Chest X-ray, PA view. Patient: 59 years old, sex M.
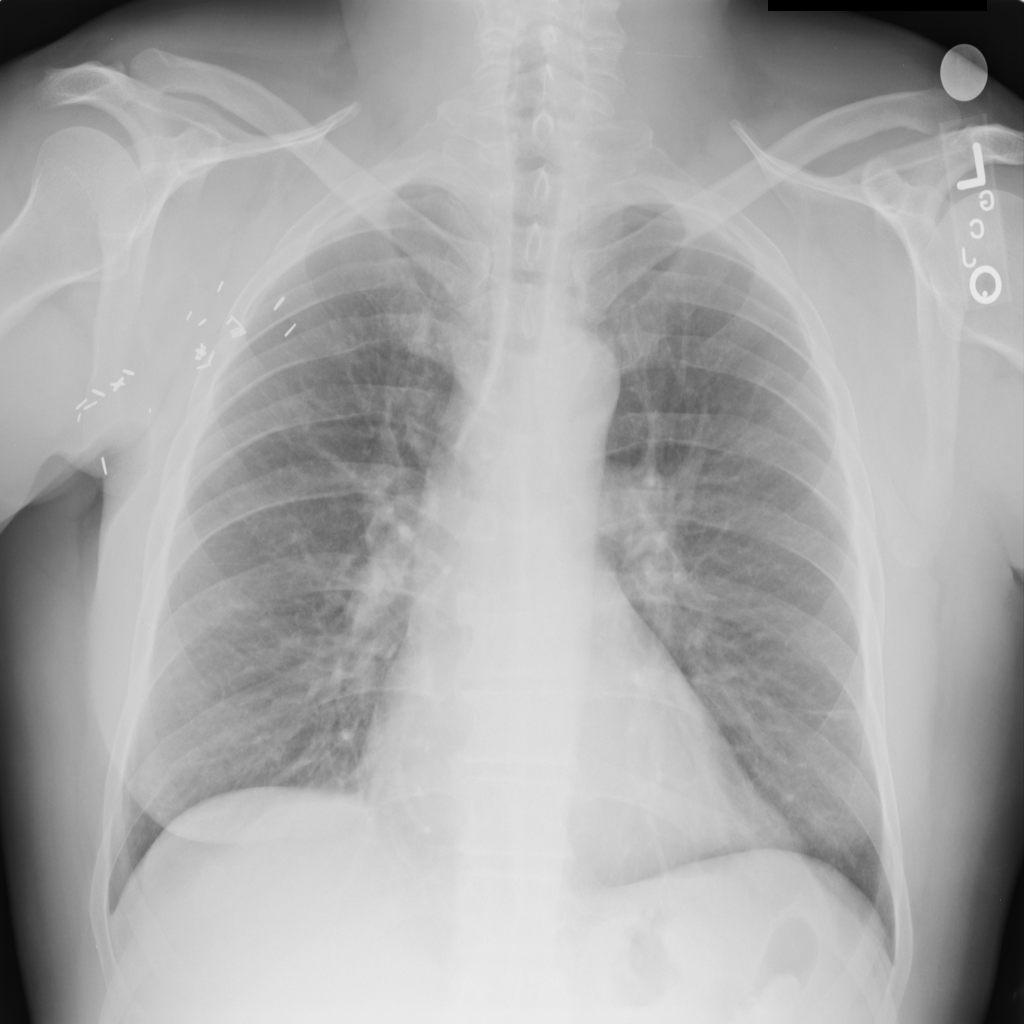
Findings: Atelectasis